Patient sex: F
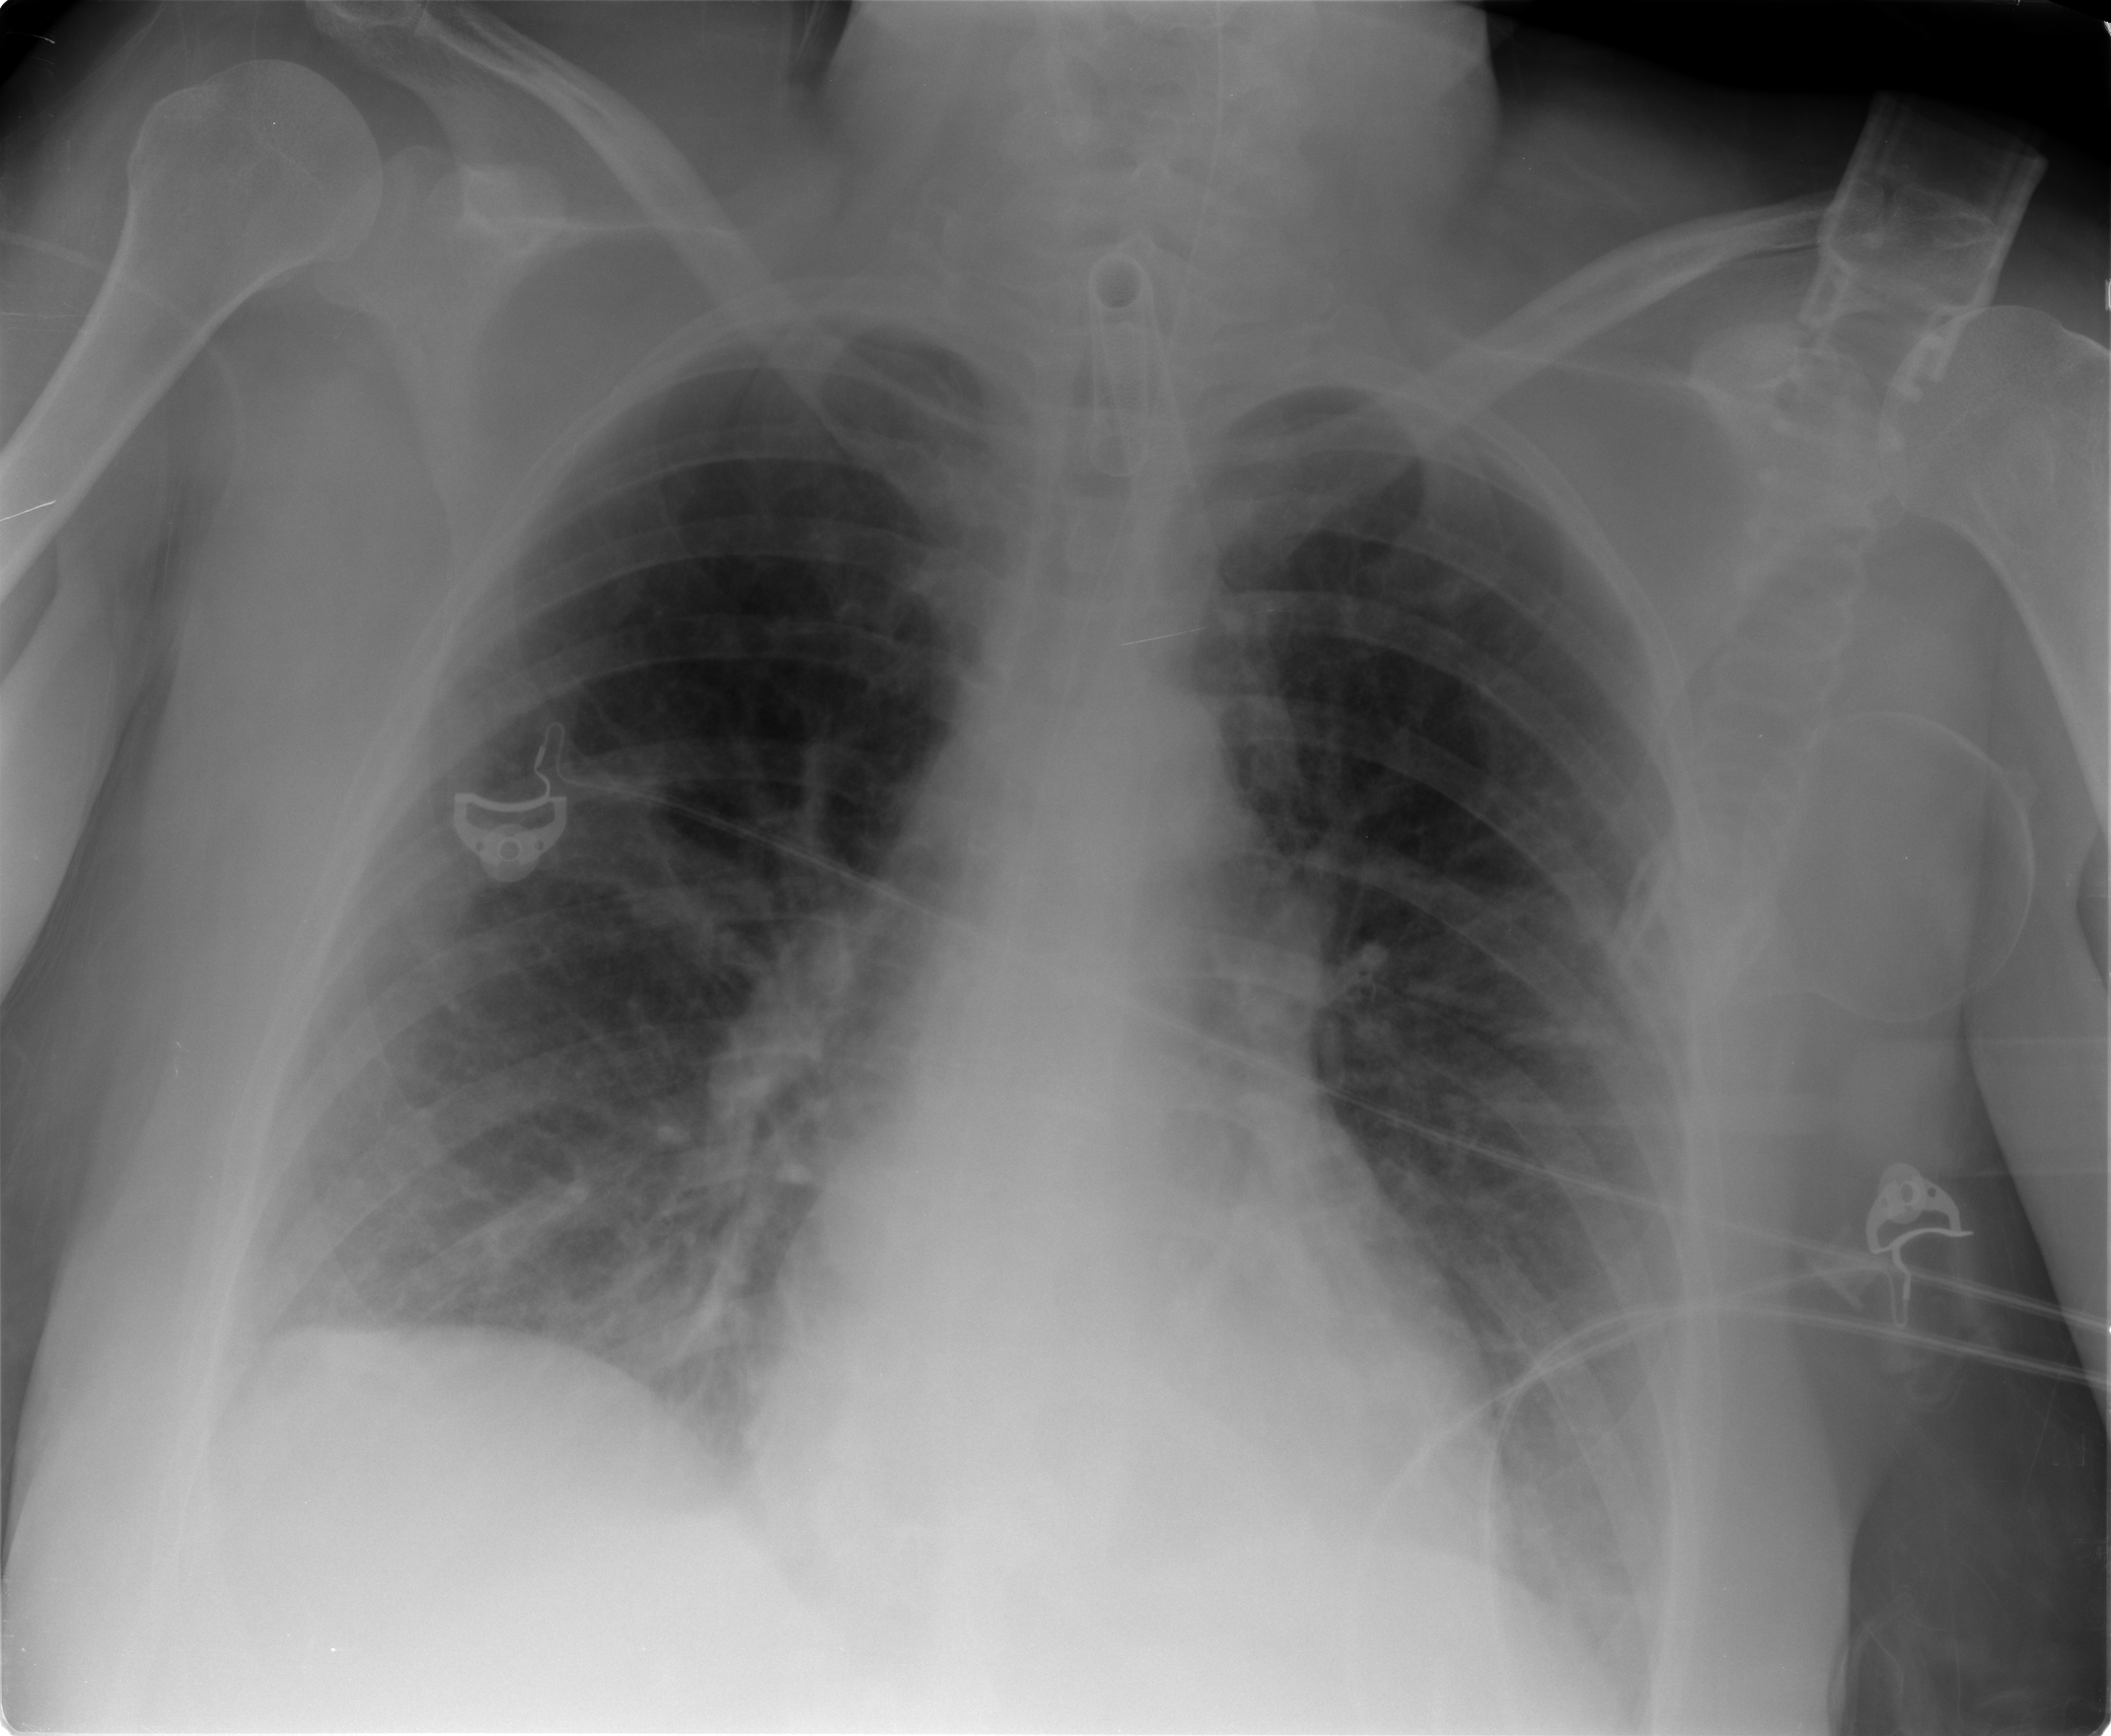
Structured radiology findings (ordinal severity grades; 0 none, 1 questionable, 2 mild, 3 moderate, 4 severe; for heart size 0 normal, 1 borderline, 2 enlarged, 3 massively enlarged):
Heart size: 1
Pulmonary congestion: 1
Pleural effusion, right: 0
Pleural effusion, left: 0
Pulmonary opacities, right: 2
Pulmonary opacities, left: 2
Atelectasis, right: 2
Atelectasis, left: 2